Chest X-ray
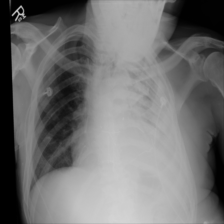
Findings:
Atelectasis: positive
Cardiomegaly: negative
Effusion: positive
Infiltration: positive
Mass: negative
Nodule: negative
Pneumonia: negative
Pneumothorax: negative
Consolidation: negative
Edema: negative
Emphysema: negative
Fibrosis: negative
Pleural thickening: negative
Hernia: negative